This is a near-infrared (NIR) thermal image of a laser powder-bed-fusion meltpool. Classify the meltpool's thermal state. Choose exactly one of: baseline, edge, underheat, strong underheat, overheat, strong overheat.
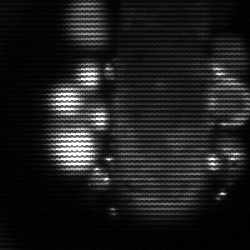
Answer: strong underheat